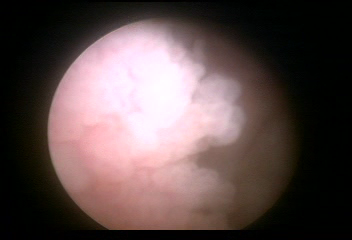
Modality: WLC
Class: Malignant
Subclass: HighGradePapillary
Lesion: L1
Stage: T1
Morphology: Papillary
Bladder cancer association: Yes
Annotated structures: Tumor